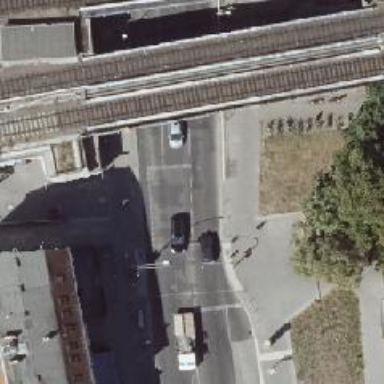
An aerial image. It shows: Secondary road with asphalt surface. The road has separate sidewalks on both sides. There is parallel parking lane on the right side of the road.